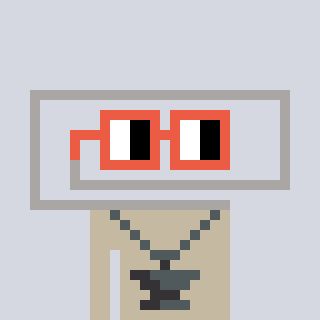
a pixel art character with square orange glasses, a paperclip-shaped head and a bege-colored body on a cool background